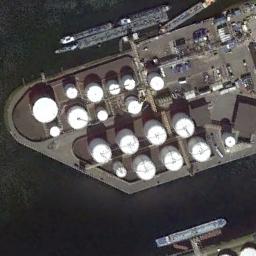
Label: storage tanks